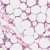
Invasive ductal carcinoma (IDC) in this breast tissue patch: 0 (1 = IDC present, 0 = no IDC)